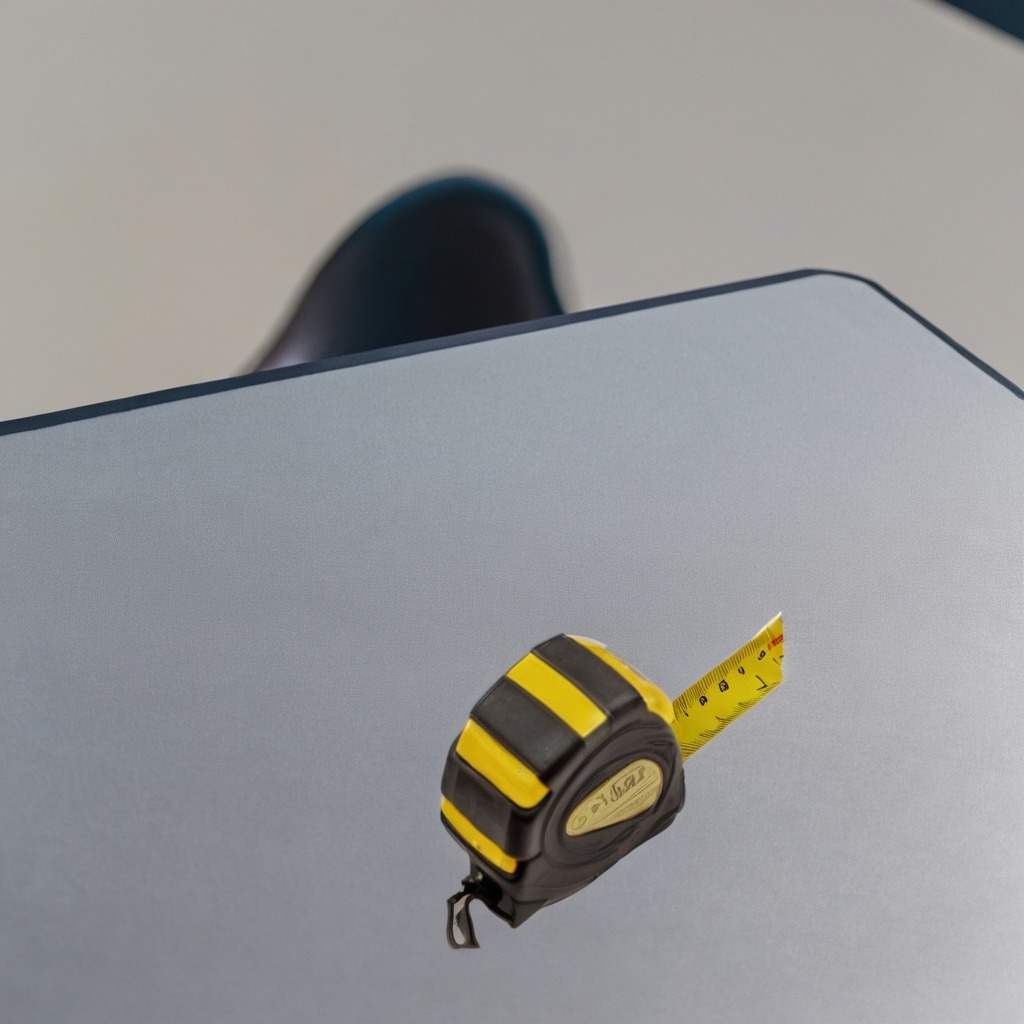
A measuring tape lies on the utility table in the temporary outdoor tool station.